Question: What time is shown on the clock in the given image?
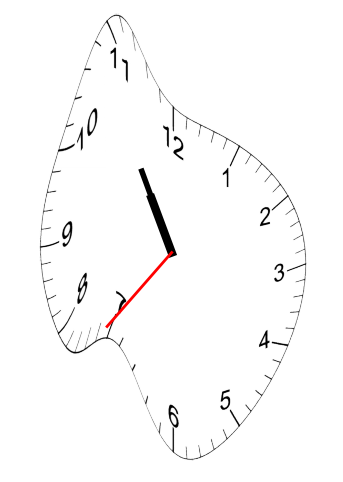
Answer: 10:54:36